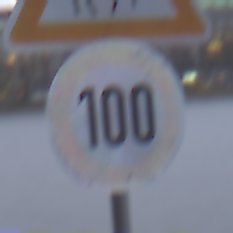
Verkehrszeichen: Geschwindigkeit100
Zusatzzeichen oben: ReiterLinks
Umgebung: Outdoor, Urban
Tageszeit: MorningAfternoon
Wetter: Overcast
Licht: Natural
Jahreszeit: NotSpecified
Kontrast: LowContrast